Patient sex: M
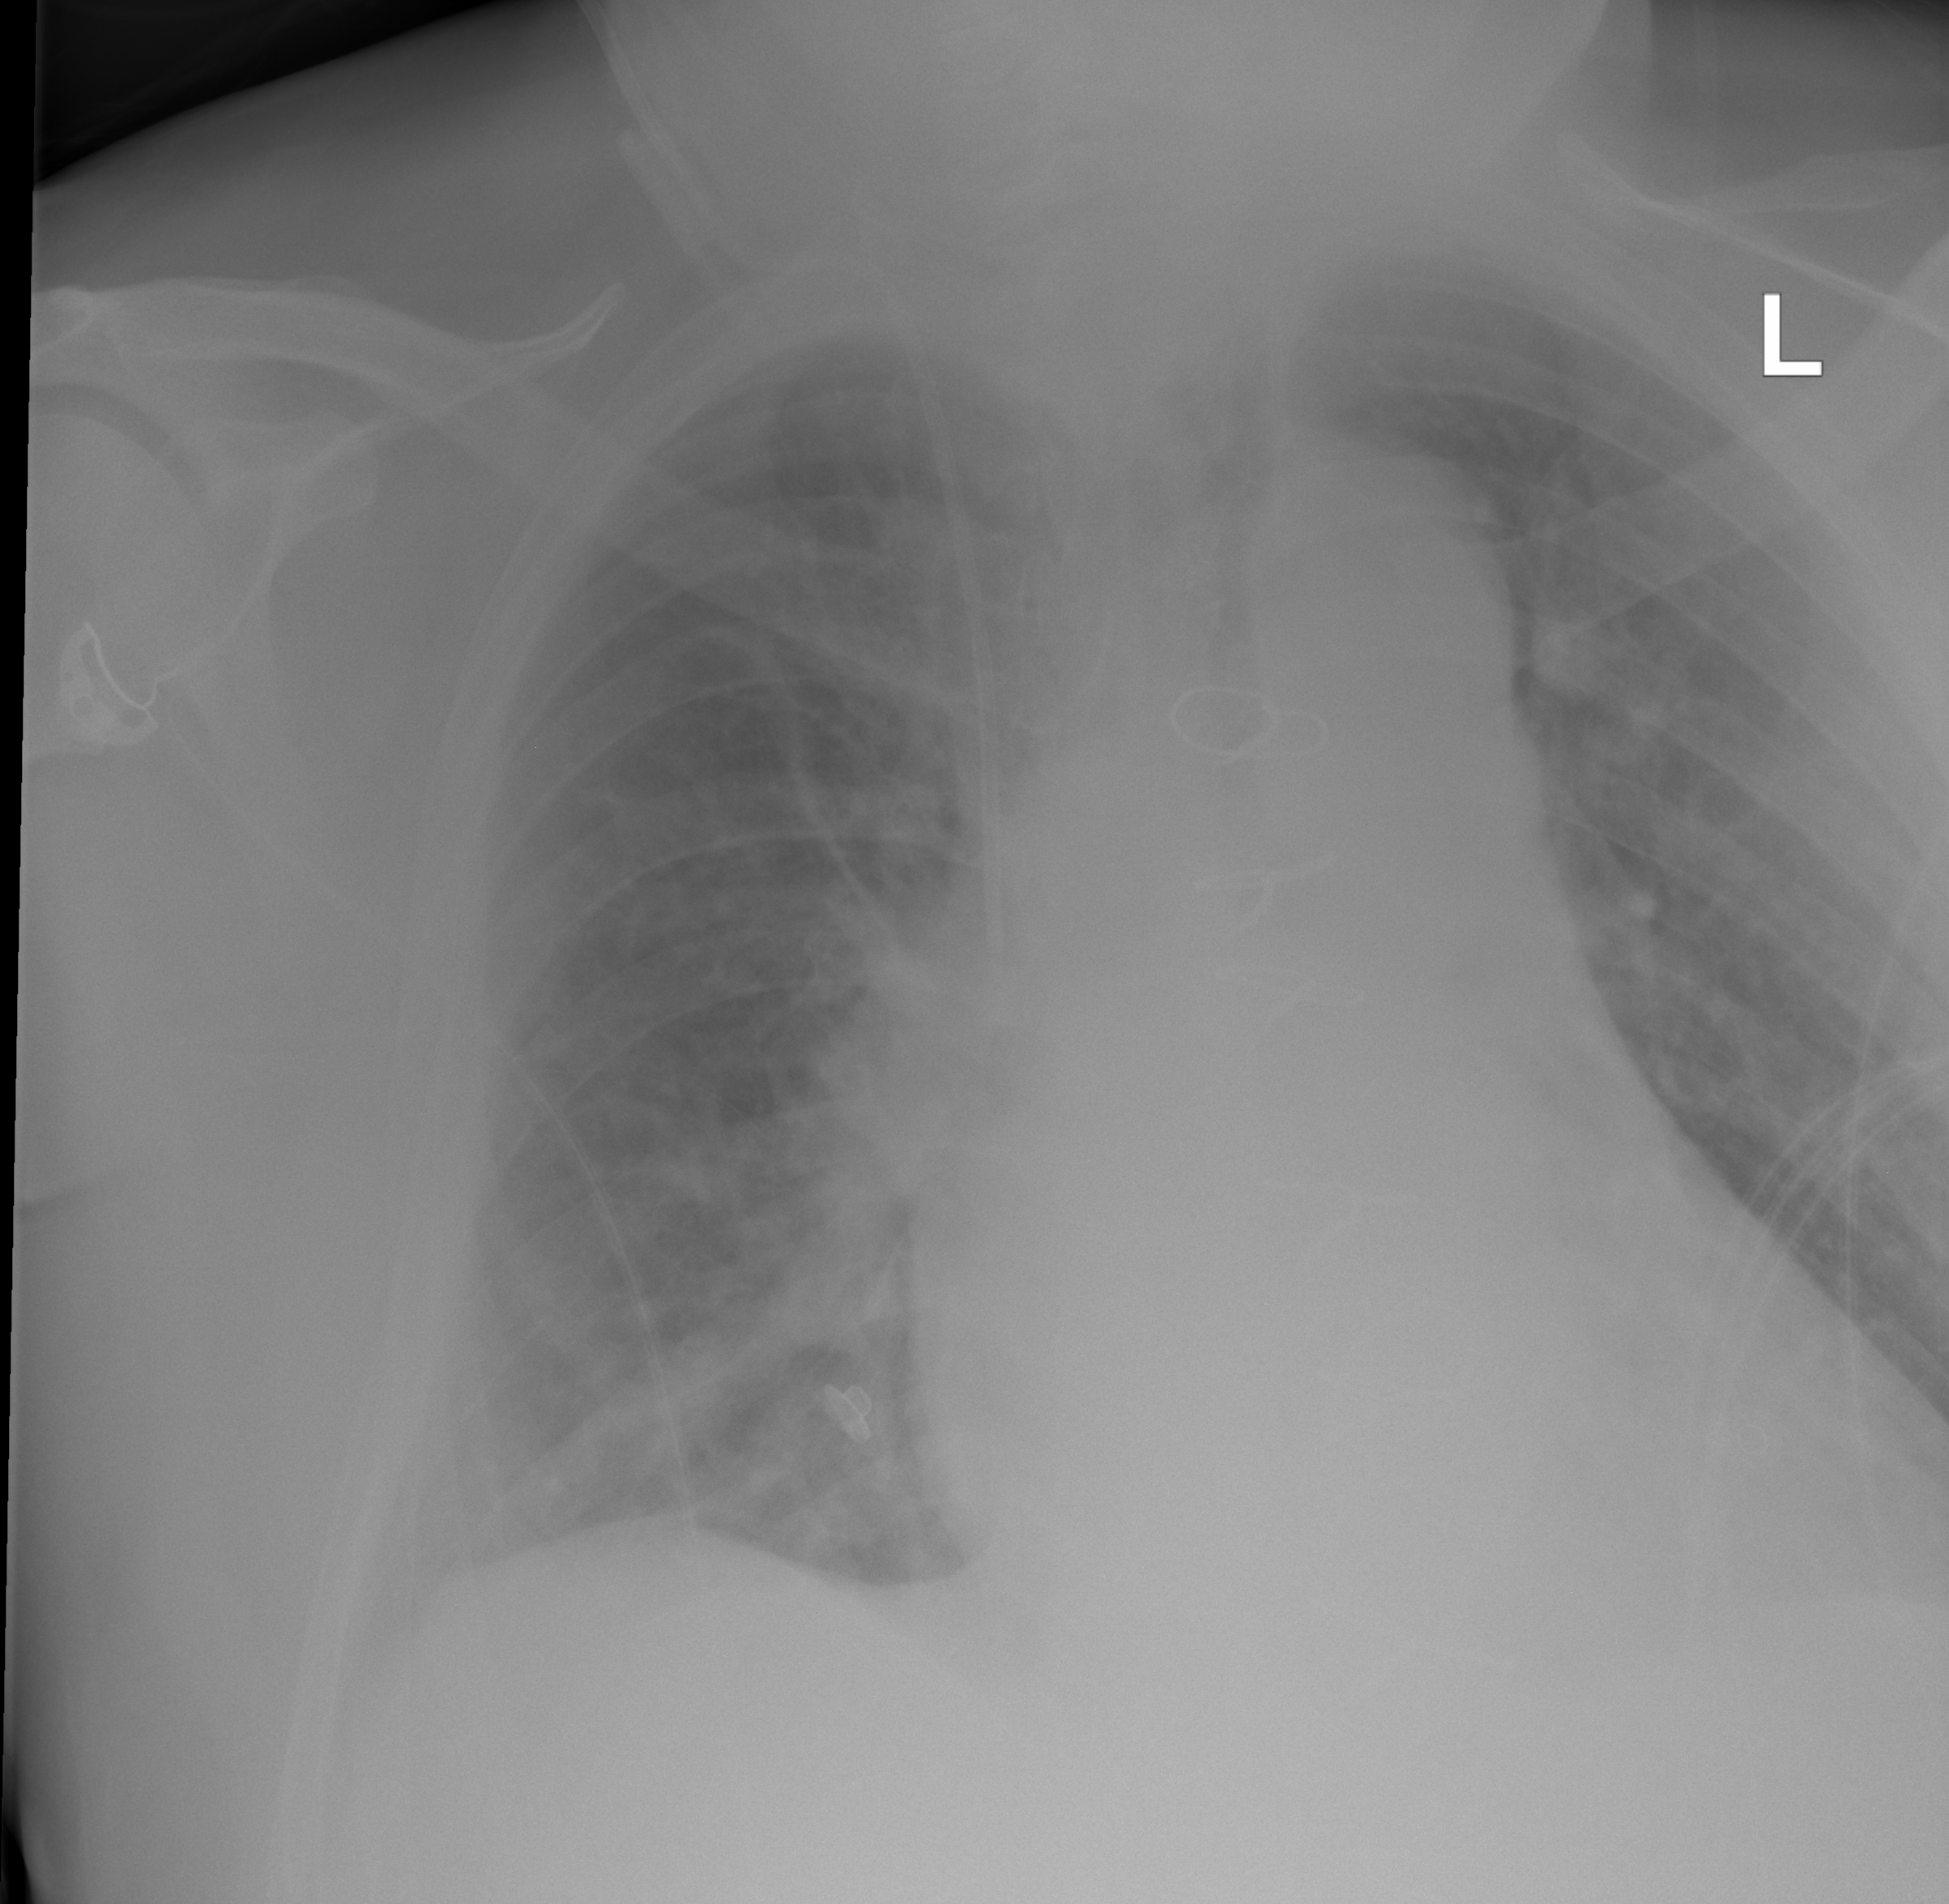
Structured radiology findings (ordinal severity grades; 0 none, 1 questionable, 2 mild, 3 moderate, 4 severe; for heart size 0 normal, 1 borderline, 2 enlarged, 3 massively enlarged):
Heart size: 2
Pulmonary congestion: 2
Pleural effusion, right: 0
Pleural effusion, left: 0
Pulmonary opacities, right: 1
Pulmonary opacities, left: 0
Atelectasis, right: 0
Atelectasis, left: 0